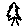
Label: tree